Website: crate-barrel
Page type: newsletter-management
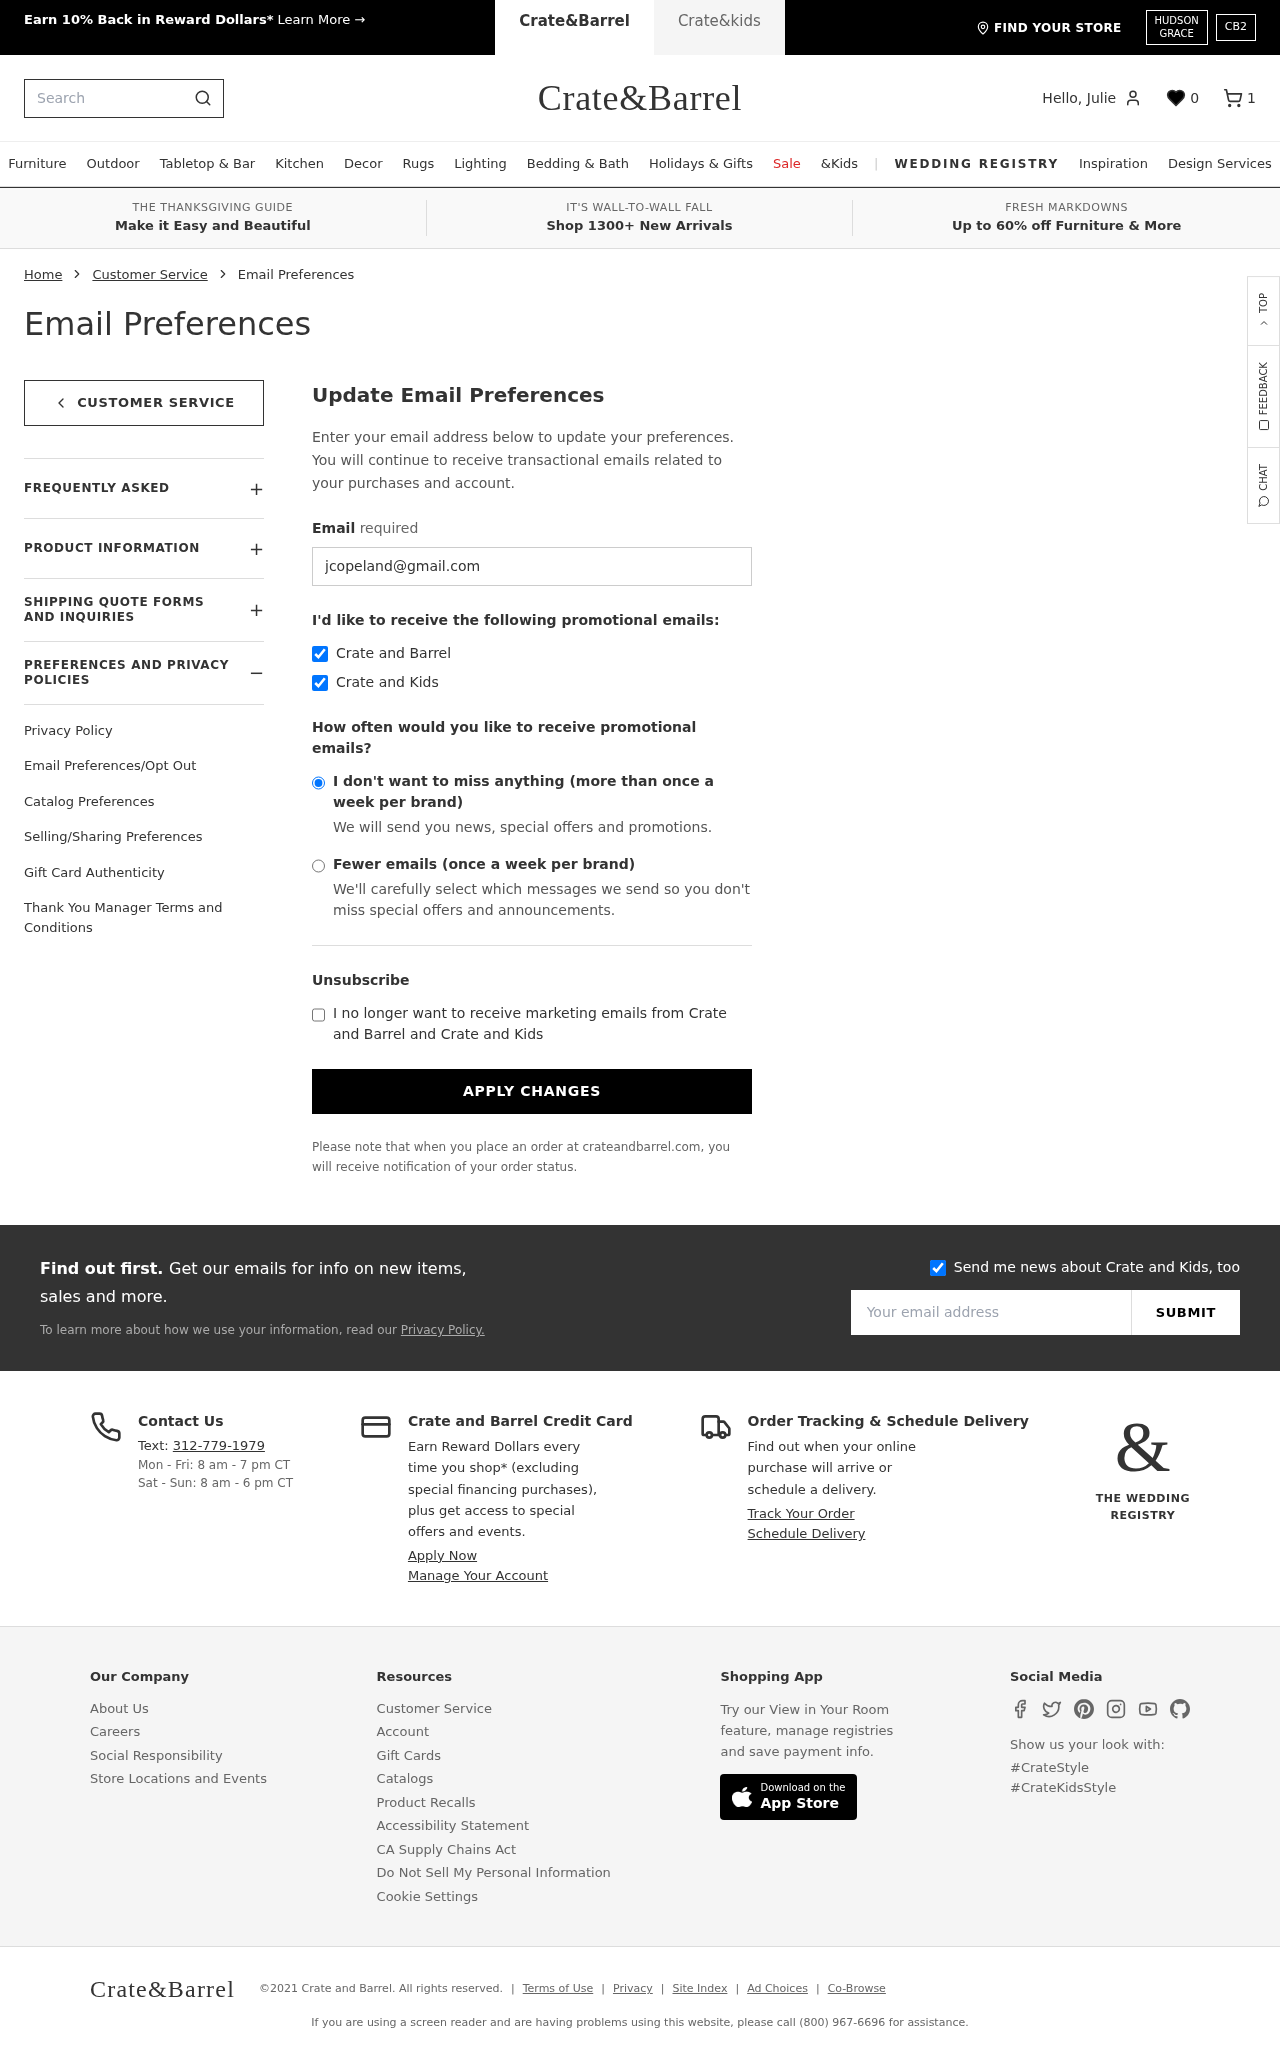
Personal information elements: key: PII_EMAIL
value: jcopeland@gmail.com
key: PII_FIRSTNAME
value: Julie
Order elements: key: ORDER_NUM_ITEMS
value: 1
Search elements: key: HEADER_SEARCH
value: Search
Other elements: key: FAVORITES_COUNT
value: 0